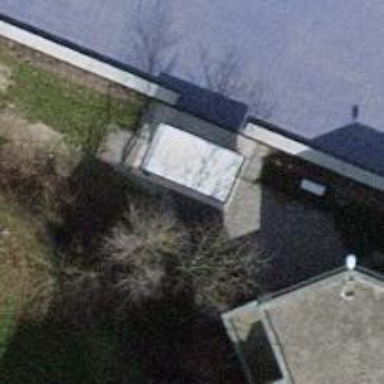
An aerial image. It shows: Full-height turnstile barrier.